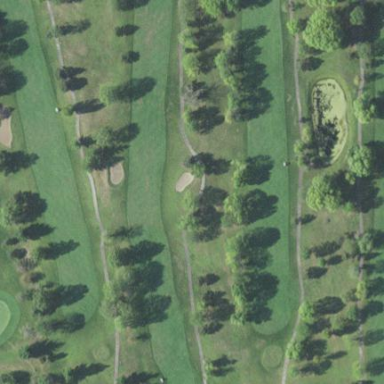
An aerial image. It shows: Rough area in golf course.